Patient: sex M, age 45
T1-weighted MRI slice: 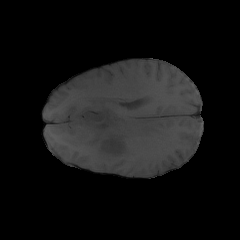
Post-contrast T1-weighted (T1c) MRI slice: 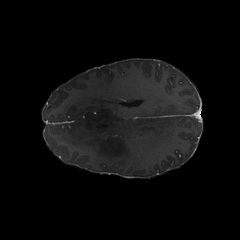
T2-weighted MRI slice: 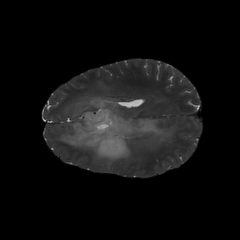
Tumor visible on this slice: yes
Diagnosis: Astrocytoma, IDH-mutant
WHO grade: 3